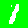
Digit: 1